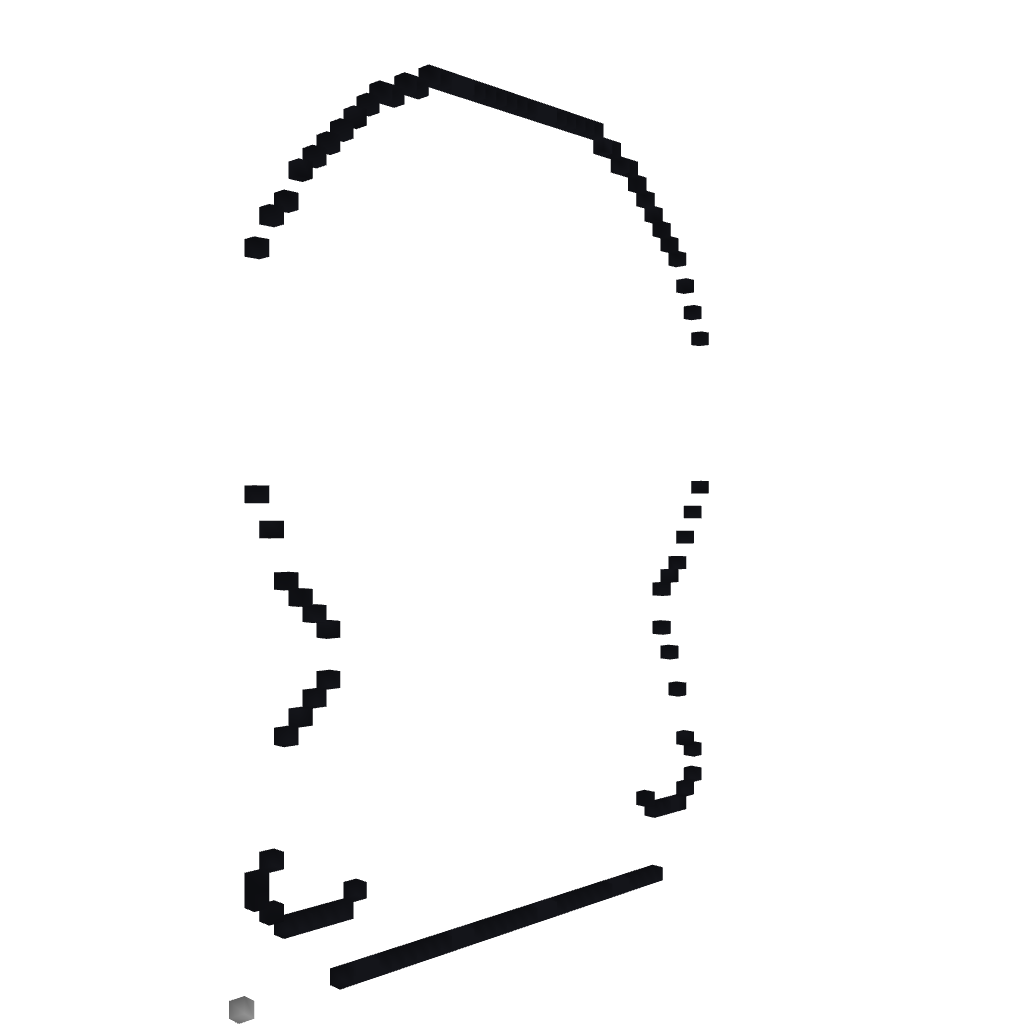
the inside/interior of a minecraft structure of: Kenny